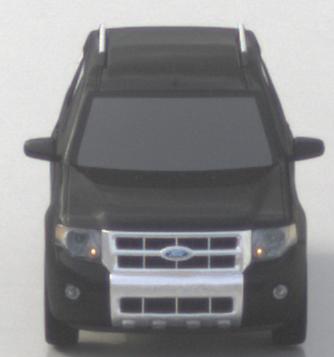
Make: Ford
Model: Escape Hybrid
Detailed model: -
Model produced from: 2004
Model produced until: 2012
Doors: 5
Color: black
Road condition: wet road
Daytime: morning or afternoon
Contrast: low contrast